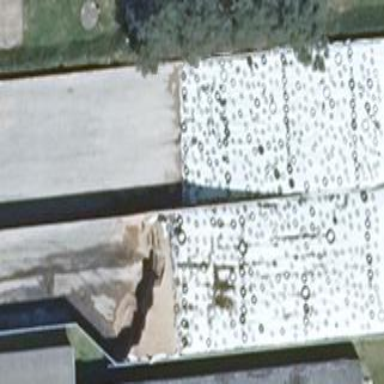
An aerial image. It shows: Bunker silo.